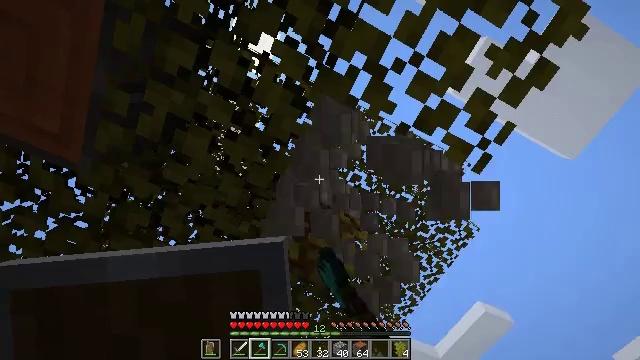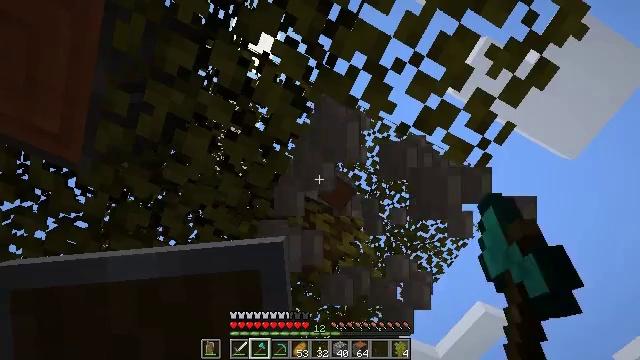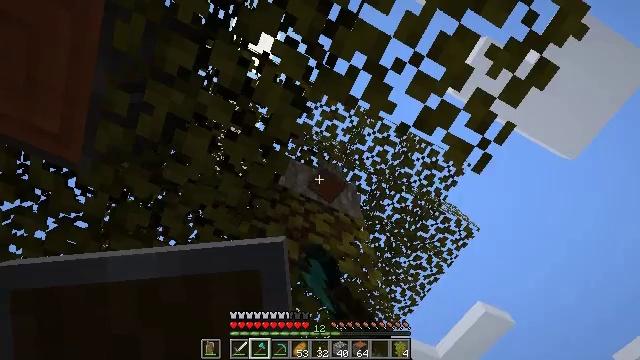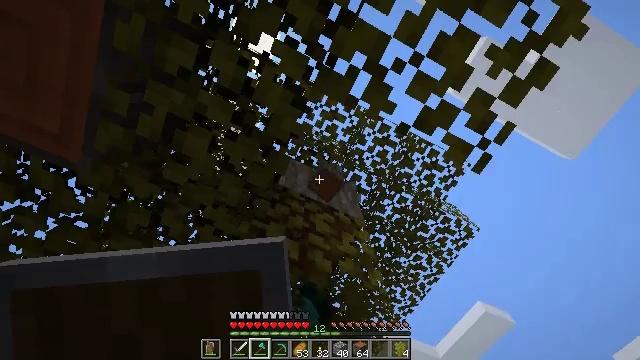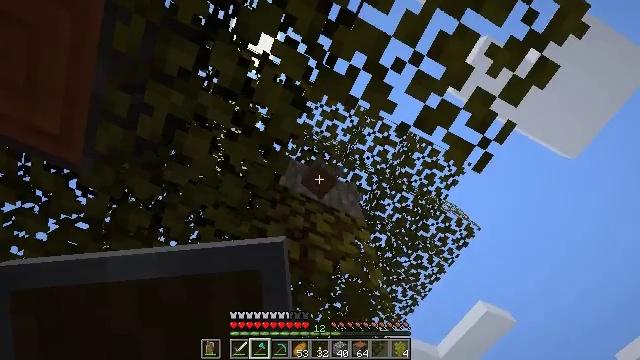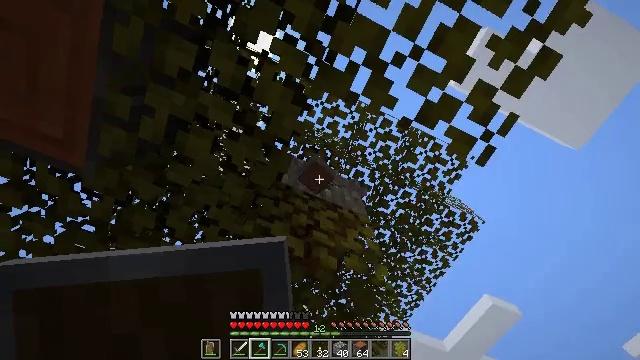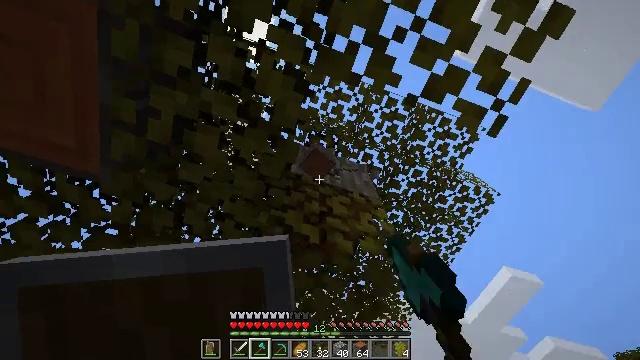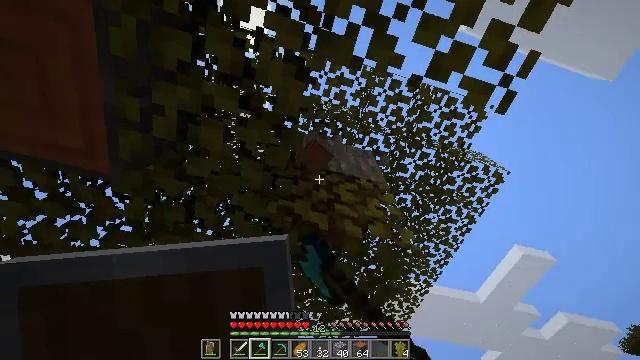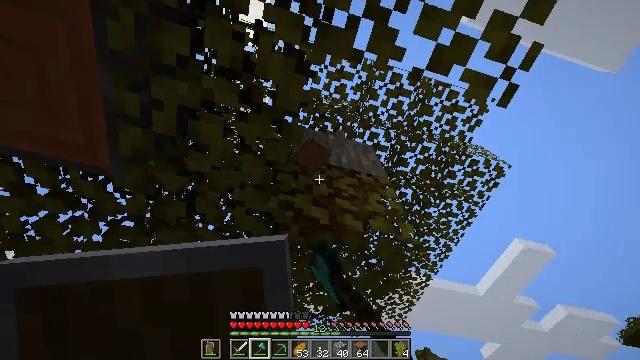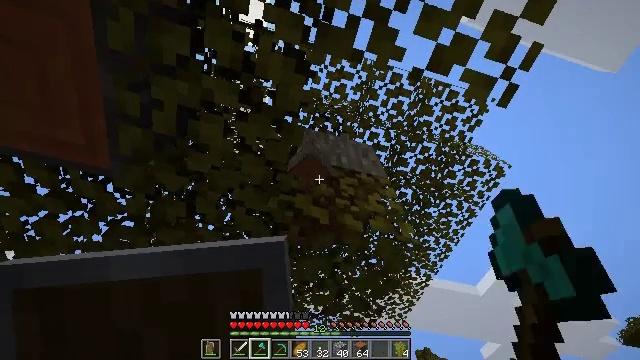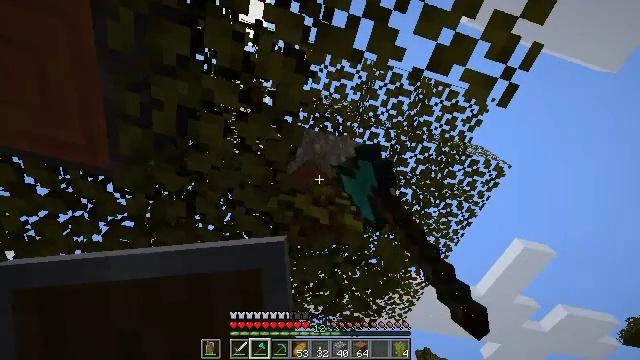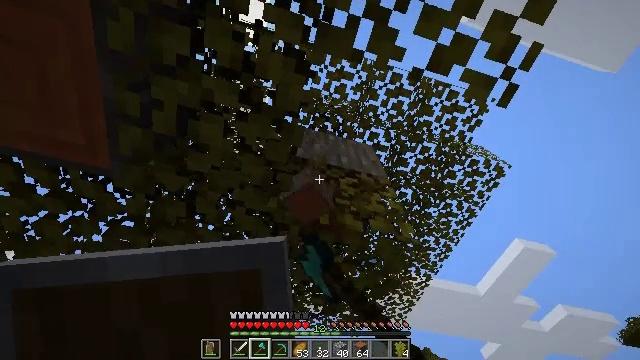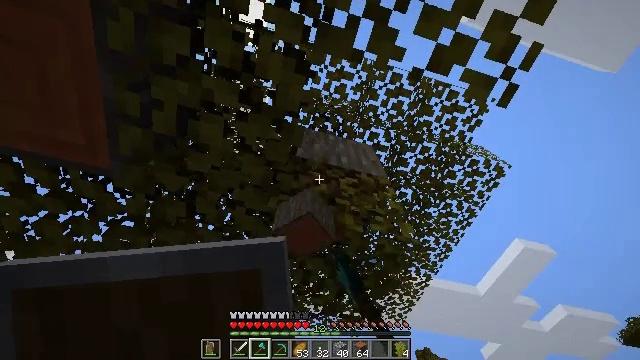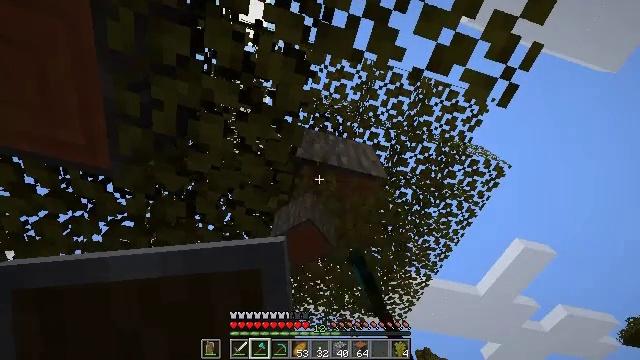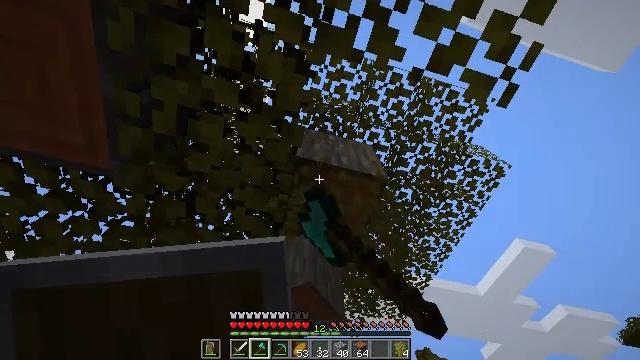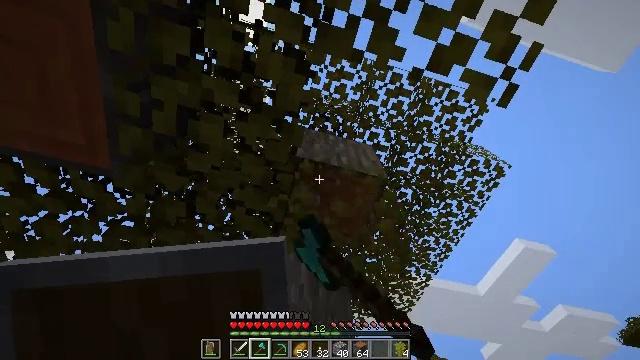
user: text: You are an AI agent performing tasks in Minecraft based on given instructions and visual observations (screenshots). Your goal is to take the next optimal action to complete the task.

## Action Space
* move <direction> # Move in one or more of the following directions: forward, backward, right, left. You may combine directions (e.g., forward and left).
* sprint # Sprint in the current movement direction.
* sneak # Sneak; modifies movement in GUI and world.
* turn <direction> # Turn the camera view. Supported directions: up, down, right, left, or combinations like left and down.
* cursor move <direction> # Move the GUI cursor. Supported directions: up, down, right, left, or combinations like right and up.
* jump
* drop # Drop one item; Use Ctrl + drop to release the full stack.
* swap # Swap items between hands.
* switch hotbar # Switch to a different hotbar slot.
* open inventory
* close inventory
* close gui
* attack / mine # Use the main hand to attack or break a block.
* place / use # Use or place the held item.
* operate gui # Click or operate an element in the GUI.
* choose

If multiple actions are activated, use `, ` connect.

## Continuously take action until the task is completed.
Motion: motion action
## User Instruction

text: Break the acacia leaves to collect them.
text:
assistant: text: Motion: attack / mine
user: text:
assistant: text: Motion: attack / mine
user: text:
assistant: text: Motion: attack / mine
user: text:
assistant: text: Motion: attack / mine
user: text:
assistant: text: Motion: turn left, attack / mine
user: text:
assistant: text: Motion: turn left and down, attack / mine
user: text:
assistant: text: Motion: turn left and down, attack / mine
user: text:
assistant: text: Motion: turn down, attack / mine
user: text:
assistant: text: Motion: attack / mine
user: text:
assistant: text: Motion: attack / mine
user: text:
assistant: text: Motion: attack / mine
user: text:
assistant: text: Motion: attack / mine
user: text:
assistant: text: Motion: attack / mine
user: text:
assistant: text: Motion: attack / mine
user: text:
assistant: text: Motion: attack / mine
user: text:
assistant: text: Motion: attack / mine
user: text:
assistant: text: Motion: attack / mine
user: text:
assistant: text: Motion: attack / mine